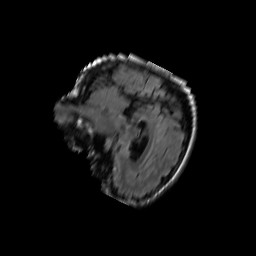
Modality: FLAIR
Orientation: sagittal
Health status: ill
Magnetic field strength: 3 T